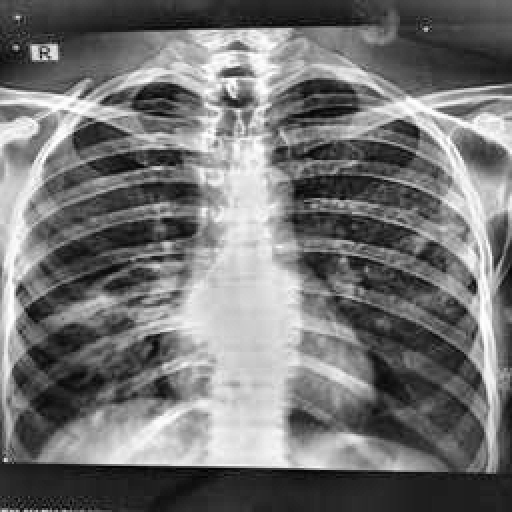
Finding: TUBERCULOSIS